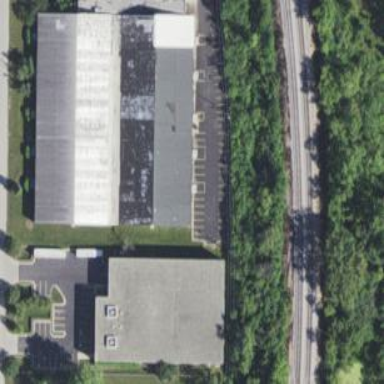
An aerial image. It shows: Building used for tennis.